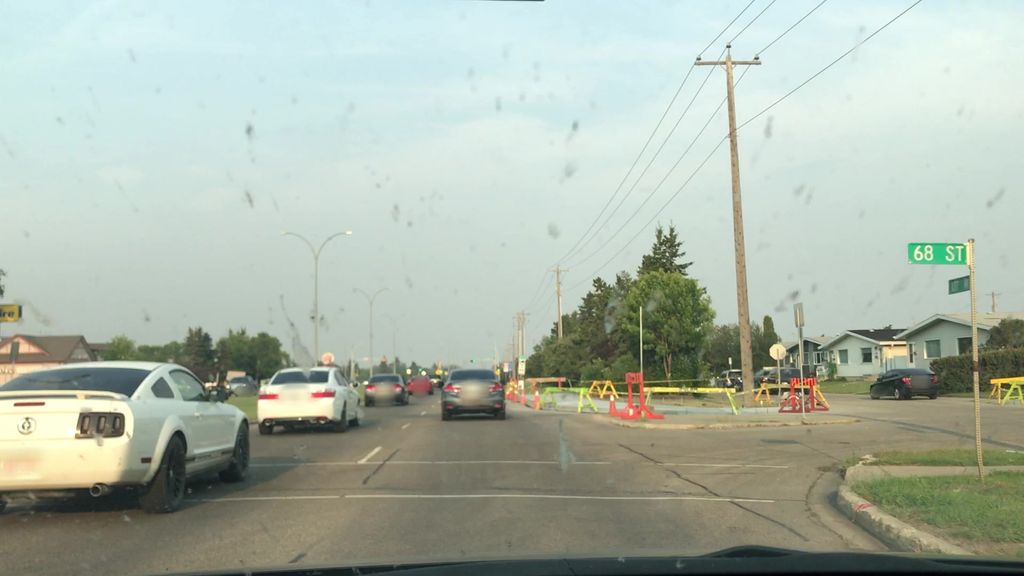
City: edmonton